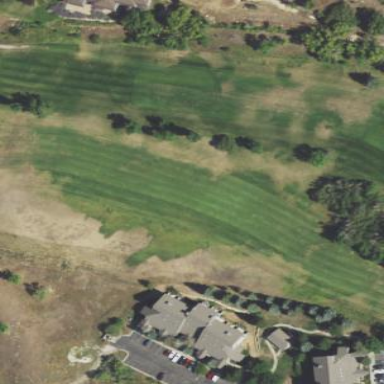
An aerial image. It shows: Mowed grass area used as golf fairway.